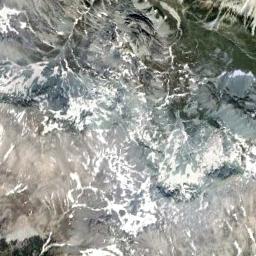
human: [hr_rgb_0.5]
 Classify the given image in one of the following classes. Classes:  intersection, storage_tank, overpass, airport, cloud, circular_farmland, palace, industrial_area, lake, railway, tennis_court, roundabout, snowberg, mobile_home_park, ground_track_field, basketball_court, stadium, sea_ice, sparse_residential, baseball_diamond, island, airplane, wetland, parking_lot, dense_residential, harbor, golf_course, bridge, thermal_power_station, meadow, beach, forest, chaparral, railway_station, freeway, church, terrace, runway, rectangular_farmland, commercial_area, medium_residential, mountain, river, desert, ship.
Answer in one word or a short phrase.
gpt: snowberg